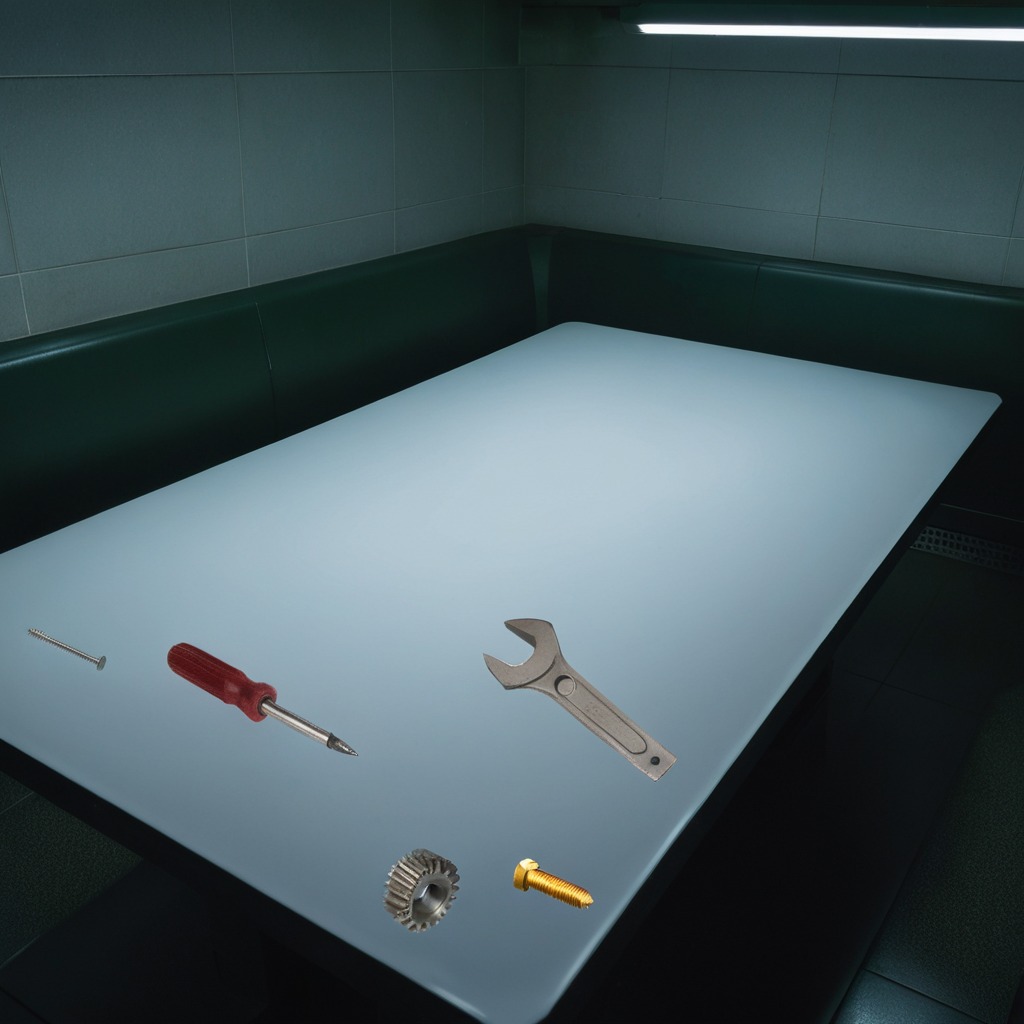
A gear with teeth, a screw, a nail, a screwdriver and a wrench are lying on the table.